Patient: sex F, age 34
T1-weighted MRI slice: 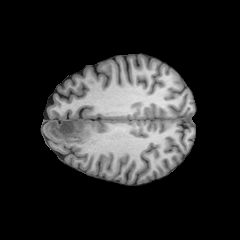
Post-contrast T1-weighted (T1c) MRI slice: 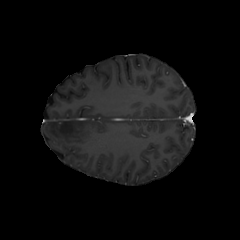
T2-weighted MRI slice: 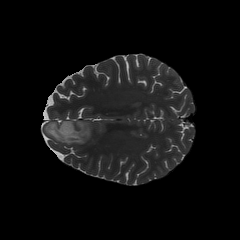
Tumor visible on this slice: yes
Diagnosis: Astrocytoma, IDH-mutant
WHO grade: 2